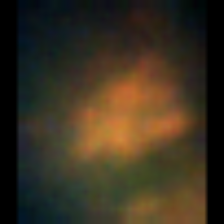
Taxon: Unknown_full_image
Group: Unknown